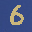
Label: 6